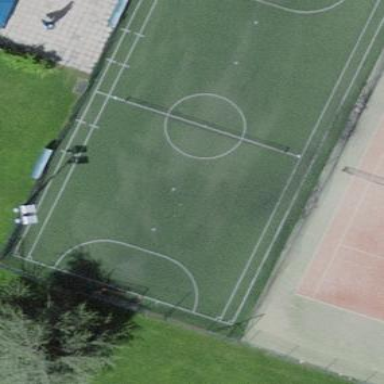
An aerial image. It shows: Tennis court on pitch designated for leisure land.